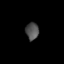
Tissue: skin
Cell type: Epithelial cells
Senescence score: 0.2583
Nuclear area (px): 221
Mean DAPI intensity: 79.045